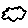
Label: cloud